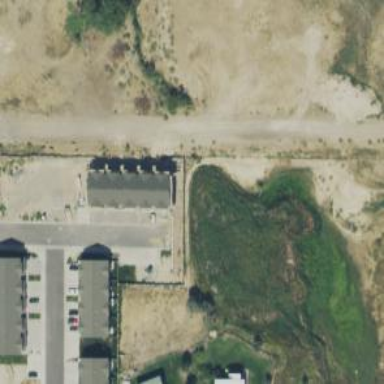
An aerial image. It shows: Alleyway designated as service road.